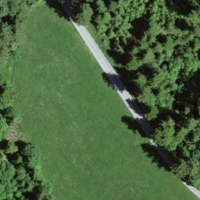
EUNIS habitat code: 43
Species observed at this site:
Cardamine pratensis